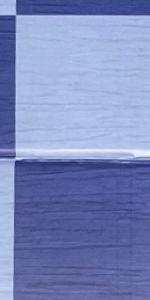
Label: Empty